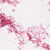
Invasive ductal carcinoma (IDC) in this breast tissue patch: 0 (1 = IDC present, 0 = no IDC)